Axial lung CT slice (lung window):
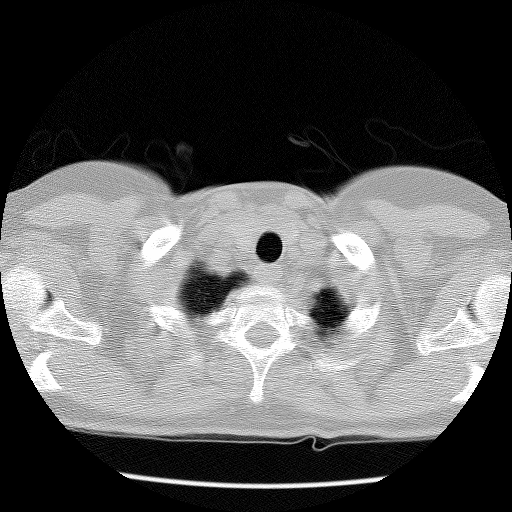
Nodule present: no